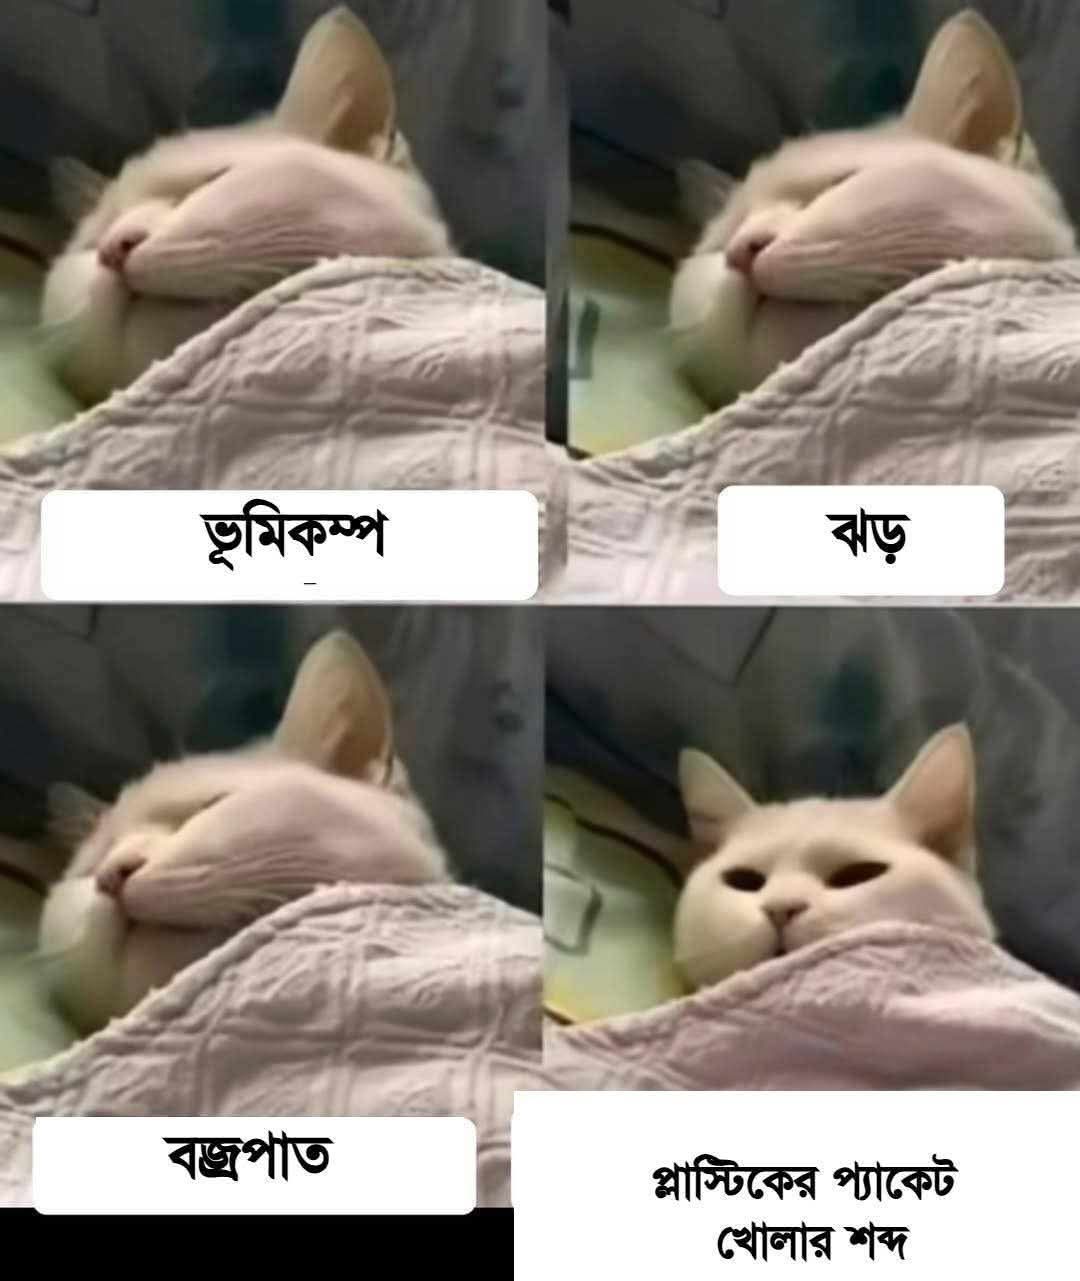
Text: ভূমিকম্প
ঝড়
বজ্রপাত
প্লাস্টিকের প্যাকেট খোলার শব্দ
Label: Non Hate